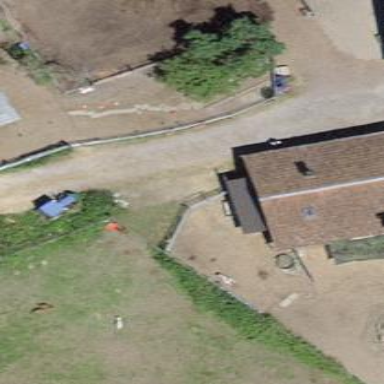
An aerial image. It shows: Barn.